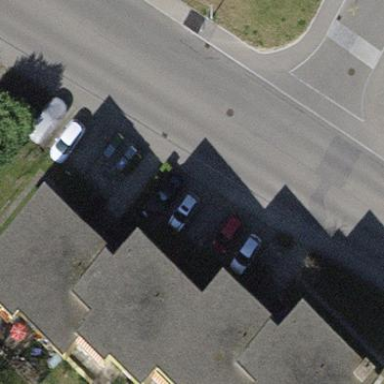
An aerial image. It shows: Building with apartments and flat roof.